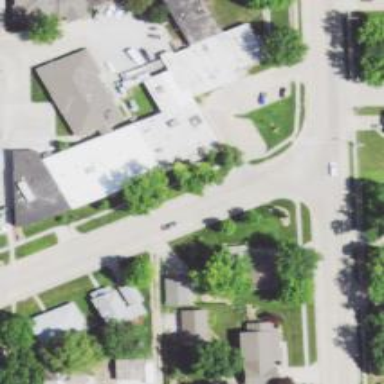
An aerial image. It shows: Alley classified as service road.